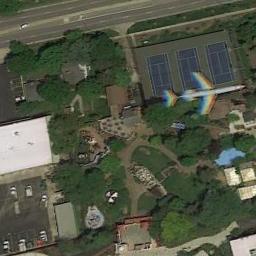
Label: tennis_court